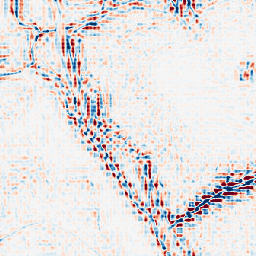
Category: wavelet
Decomposition family: wavelet_reverse_biorthogonal
Decomposition parameters: wavelet: rbio3.5
level: 3
Upsampling method: sinc_hamming
Upsampling parameters: scale: 8
kernel_size: 8
Upsampling scale: 8